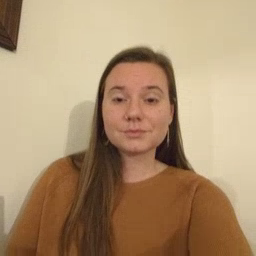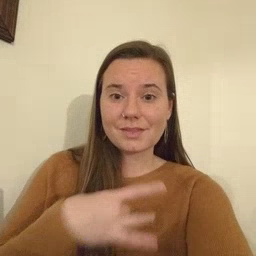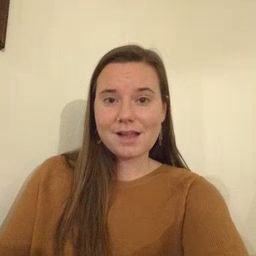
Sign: like